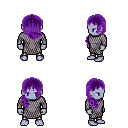
a pixel art fantasy rpg character, male body template, dark elf, purple skin, chain mail, metal pants, purple right-swept hairstyle, four views (front, back, left, right), 2x2 character sprite sheet, small pixel art, hard edges, no anti-aliasing